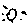
Label: sun